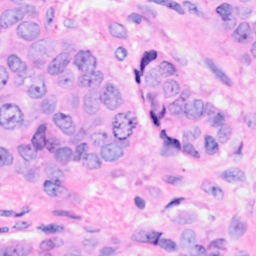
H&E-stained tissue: Breast